Field crop: maize
Growth stage: 2
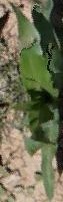
Species: maize